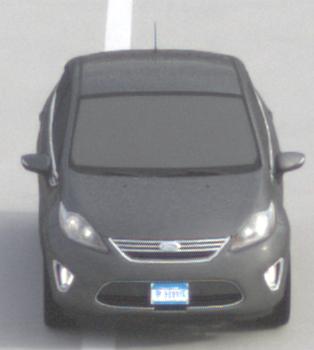
Make: Ford
Model: Fiesta
Detailed model: ’09 Sedan (seventh series)
Model produced from: 2010
Model produced until: 2017
Doors: 4
Color: gray
Road condition: dry road
Daytime: morning or afternoon
Contrast: low contrast